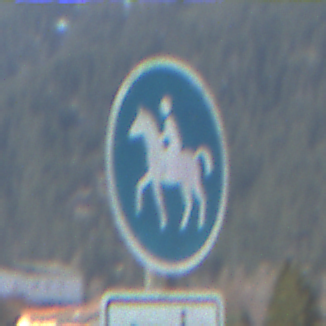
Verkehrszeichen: Reitweg
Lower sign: MehrspurigeFahrzeugeFrei9
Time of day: MorningAfternoon
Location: Outdoor (Nature)
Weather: PartlyCloudy
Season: NotSpecified
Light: Natural